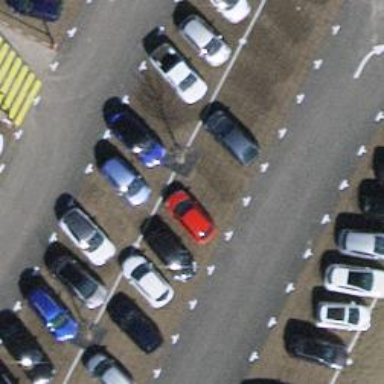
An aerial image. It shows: Road serving as parking aisle.